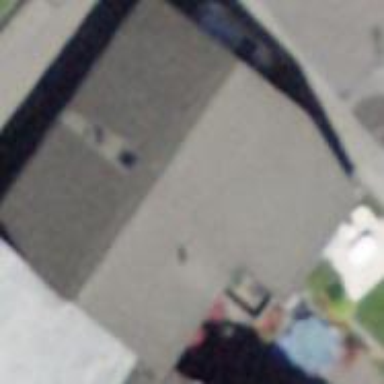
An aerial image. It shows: Simple and straightforward house.